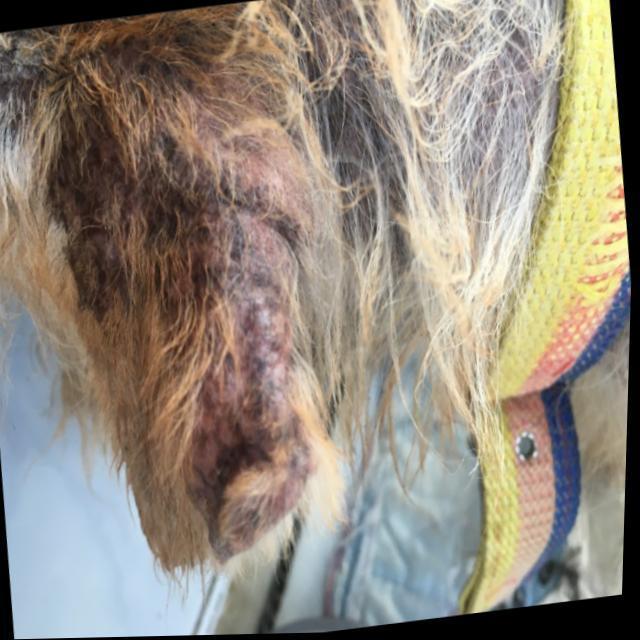
Canine demodicosis (Demodex mange) — caused by Demodex canis mites. Presents with alopecia, follicular papules, pustules, and comedones. Often localized on face and forelimbs.